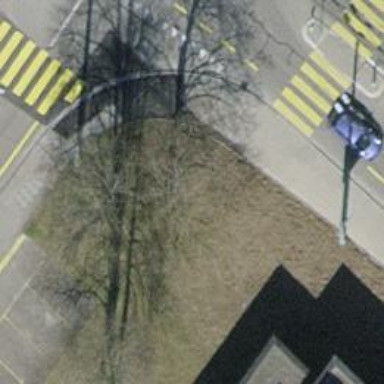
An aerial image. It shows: Urban tree adds touch of nature to the surroundings.